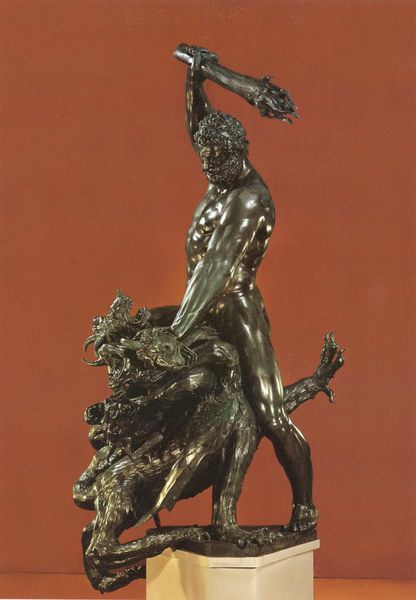
Titel: Herkulesbrunnen in Augsburg
Künstler: Adriaen de Vries
Standort: Augsburg (EU - D - B)
Schlagwörter: feuer, kampf, mann, nackt, rot, tier, sockel, figur, pferd, skulptur, glänzend, metall, bronze, eisen, waffe, fackel, ungeheuer, drache